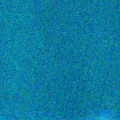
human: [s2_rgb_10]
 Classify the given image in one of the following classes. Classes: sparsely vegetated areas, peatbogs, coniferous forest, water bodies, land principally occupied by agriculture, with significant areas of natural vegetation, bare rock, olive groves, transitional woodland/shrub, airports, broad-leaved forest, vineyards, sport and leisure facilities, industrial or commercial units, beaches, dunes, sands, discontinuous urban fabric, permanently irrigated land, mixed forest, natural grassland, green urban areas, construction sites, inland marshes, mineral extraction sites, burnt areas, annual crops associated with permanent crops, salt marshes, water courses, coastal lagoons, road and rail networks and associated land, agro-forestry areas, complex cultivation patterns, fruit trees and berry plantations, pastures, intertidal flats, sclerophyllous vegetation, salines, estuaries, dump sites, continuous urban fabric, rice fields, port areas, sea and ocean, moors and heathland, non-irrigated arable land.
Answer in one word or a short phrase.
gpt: sea and ocean